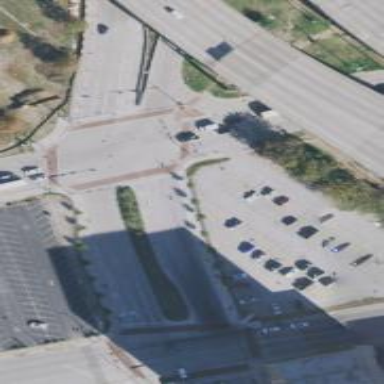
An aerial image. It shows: Tertiary road with separate sidewalk.